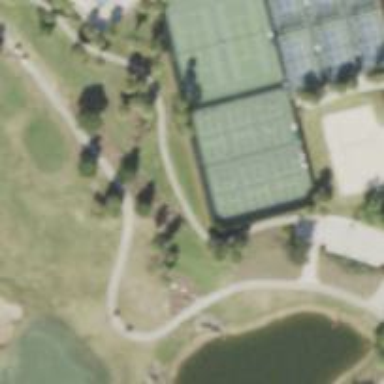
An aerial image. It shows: Path for golf carts.